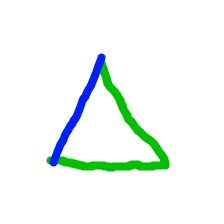
Shape: triangle